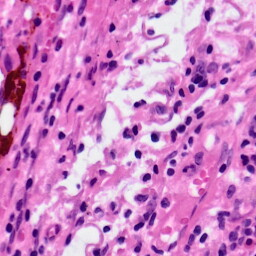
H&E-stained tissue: Lung